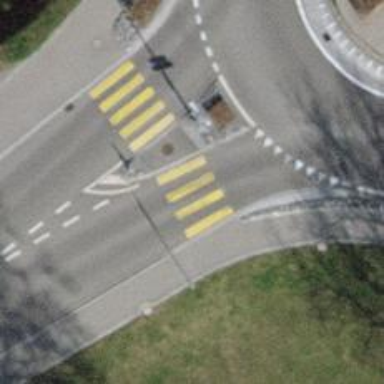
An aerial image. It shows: Uncontrolled road crossing.